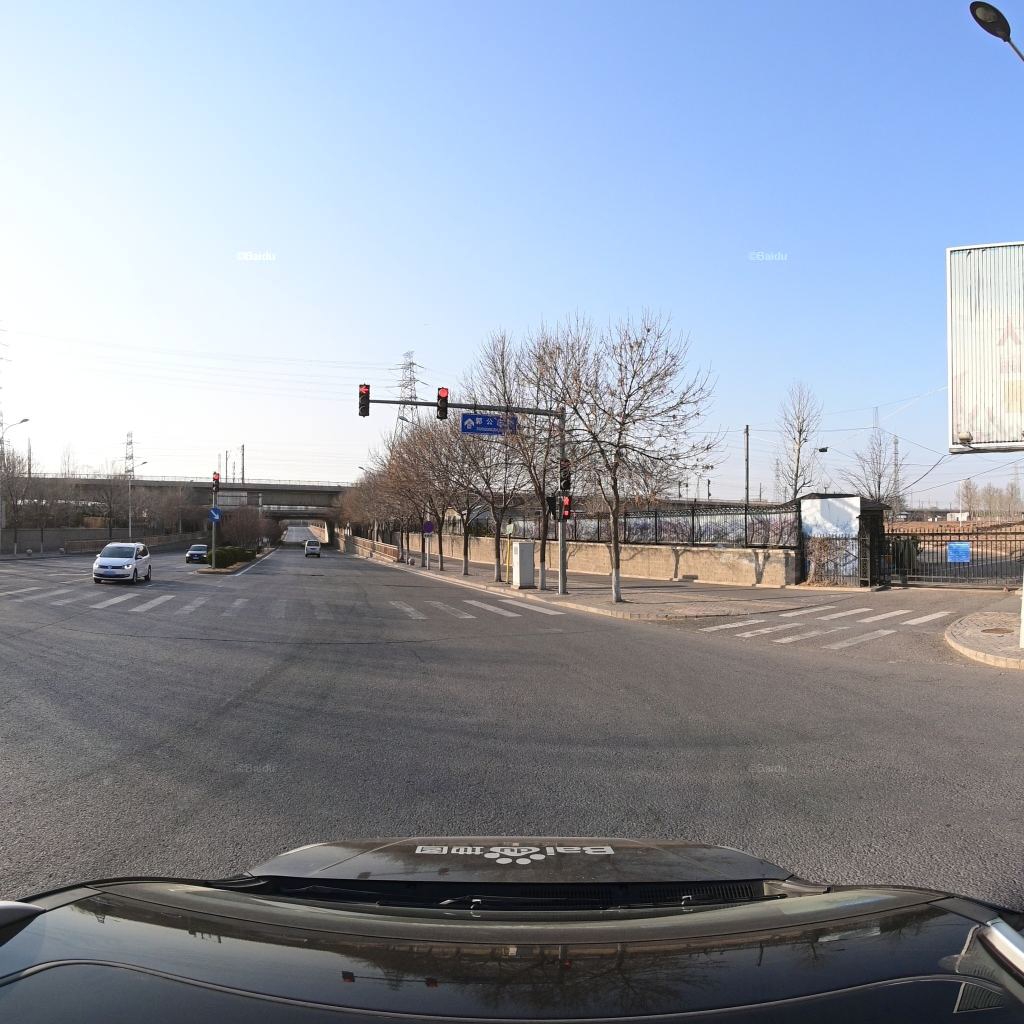
Region: Fengtai
Road damage annotations: longitudinal crack, manhole cover, transverse crack